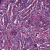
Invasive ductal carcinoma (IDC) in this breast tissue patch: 1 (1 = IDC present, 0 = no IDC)